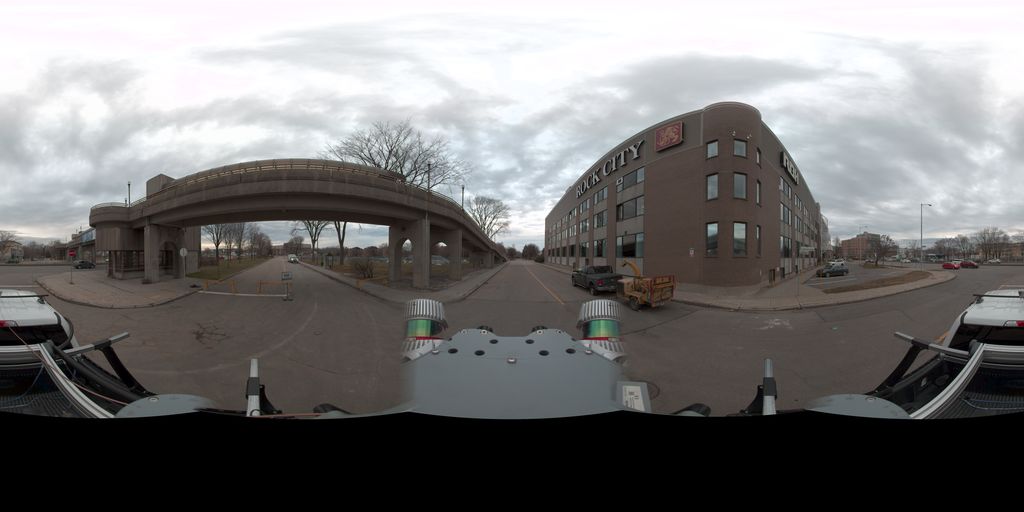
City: quebec_city